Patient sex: F
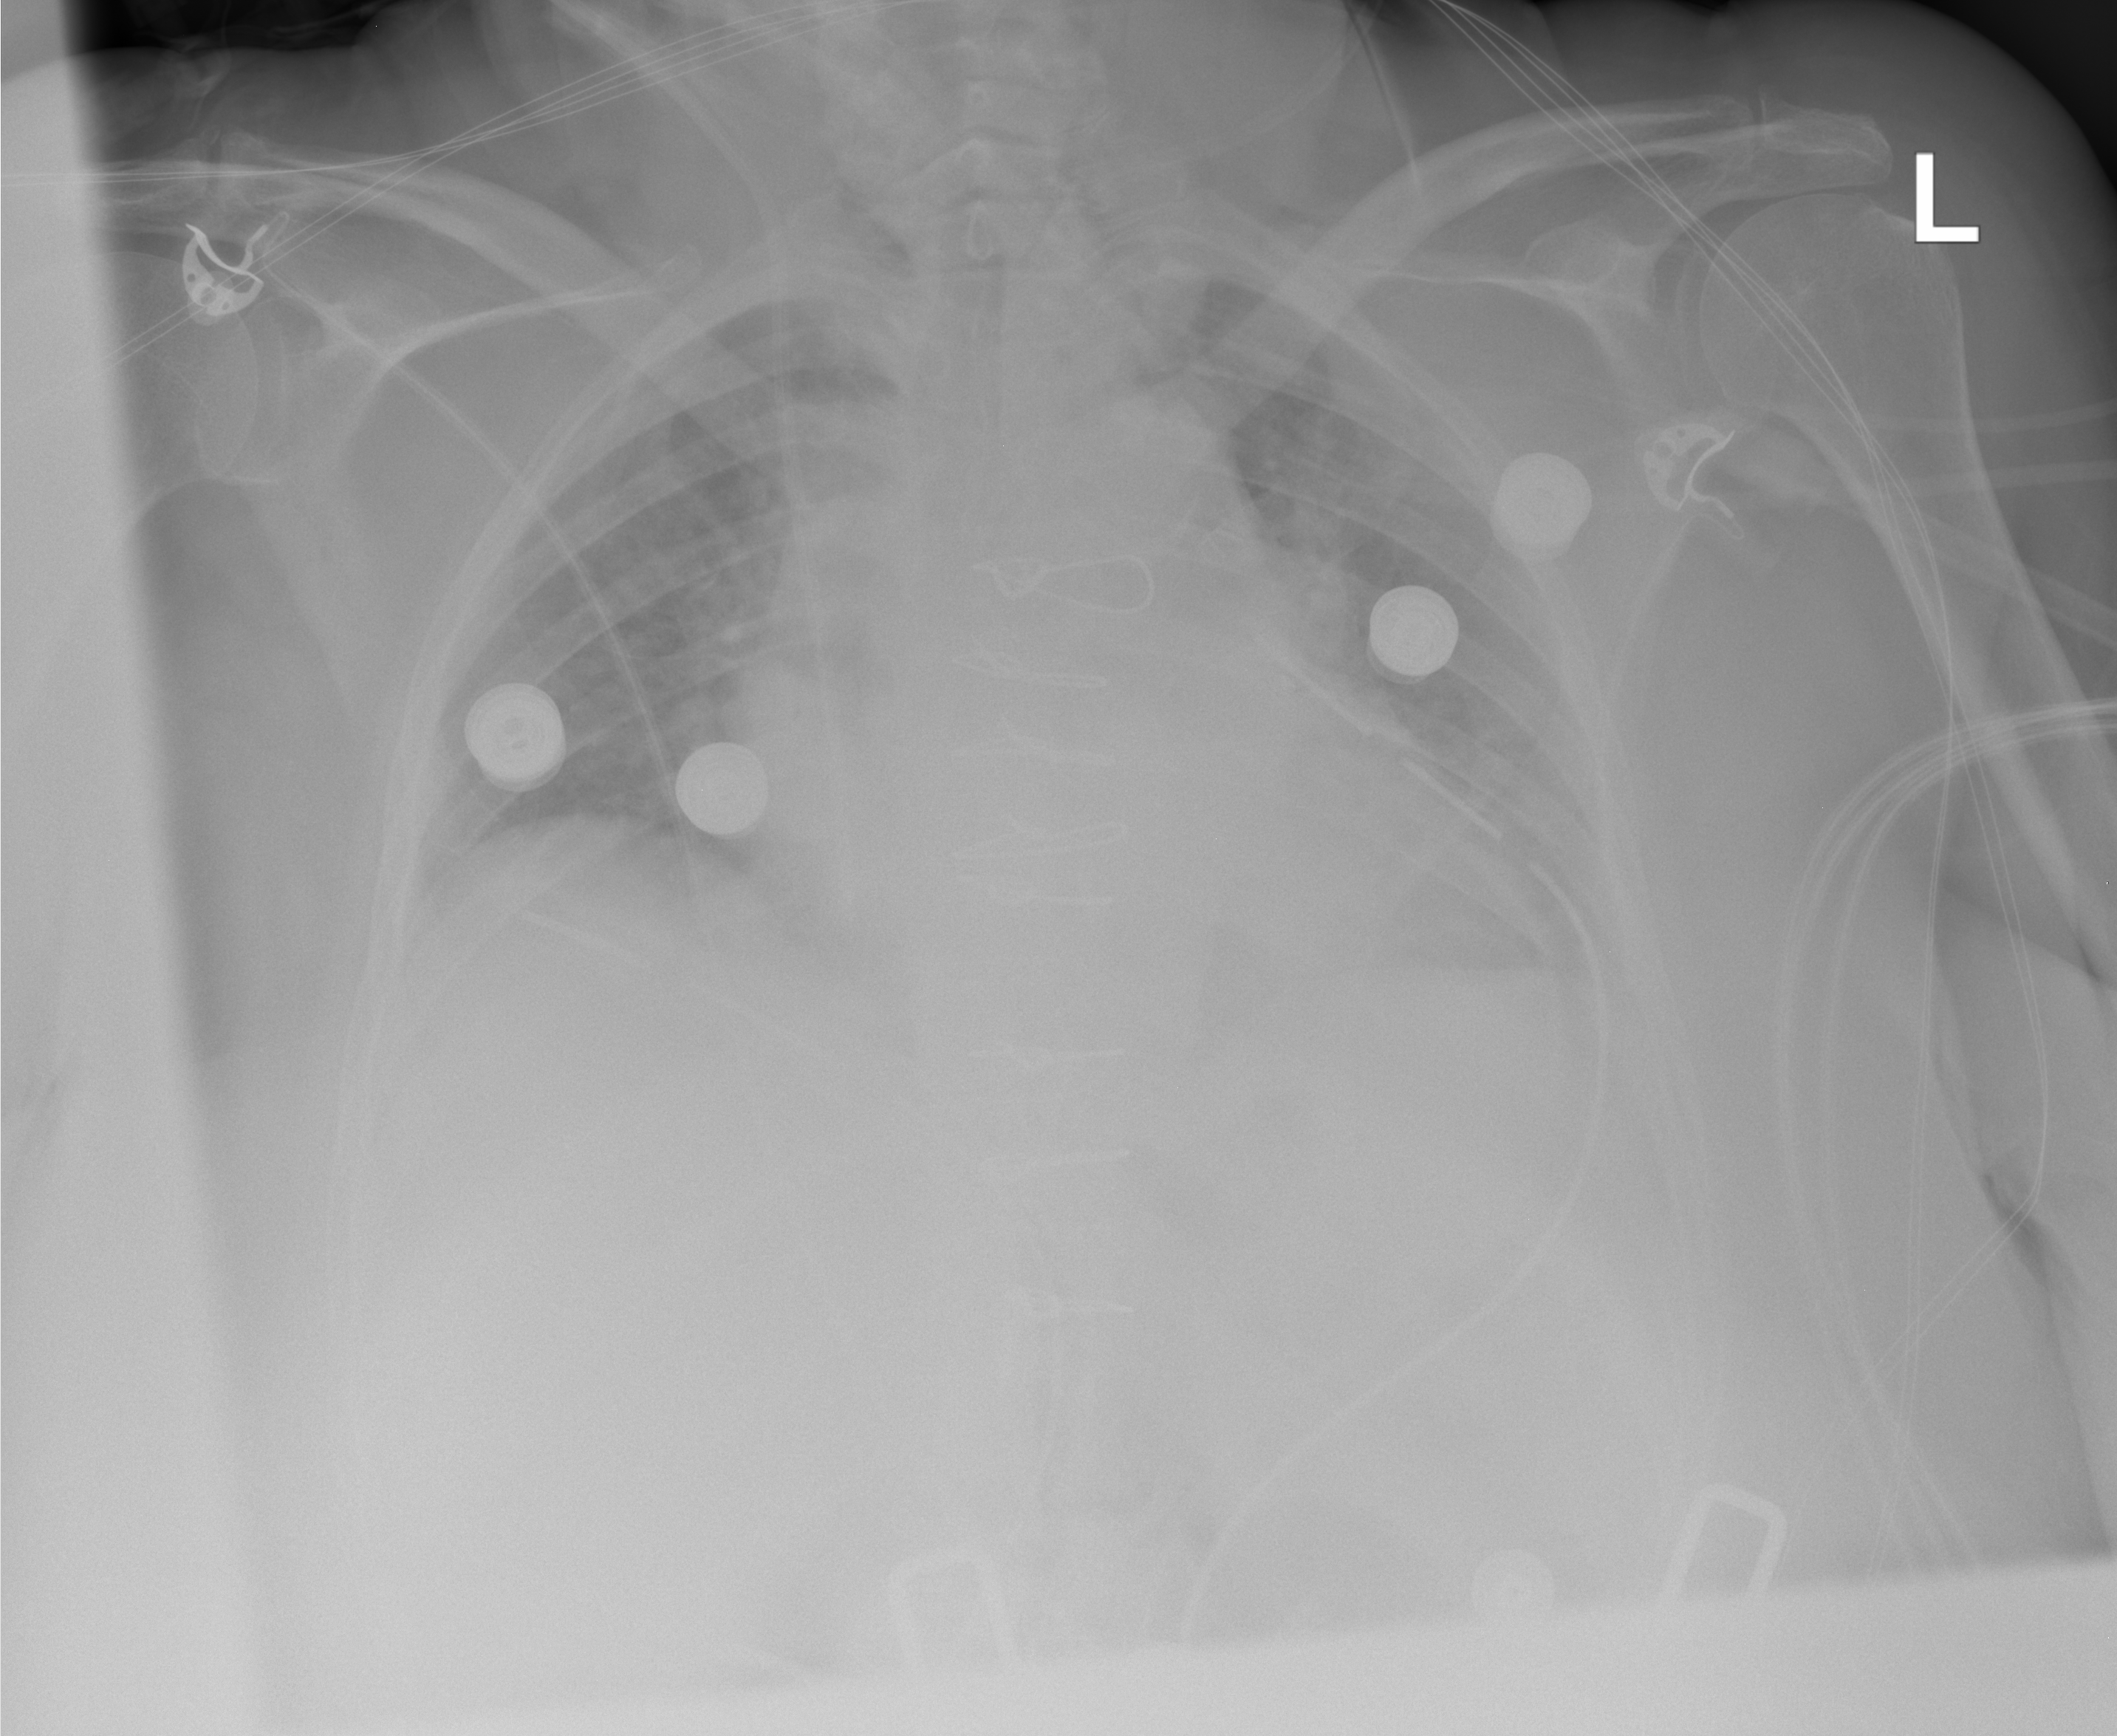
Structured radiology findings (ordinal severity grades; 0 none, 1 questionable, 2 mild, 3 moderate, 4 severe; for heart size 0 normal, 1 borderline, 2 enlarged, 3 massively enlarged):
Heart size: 2
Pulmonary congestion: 2
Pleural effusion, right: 0
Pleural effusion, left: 0
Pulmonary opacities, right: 0
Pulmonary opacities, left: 0
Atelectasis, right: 2
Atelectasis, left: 0